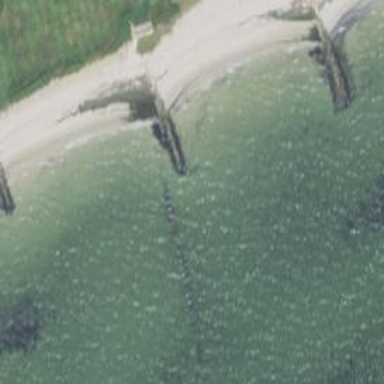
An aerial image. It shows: Breakwater structure.